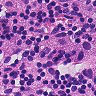
Metastatic tissue present: yes